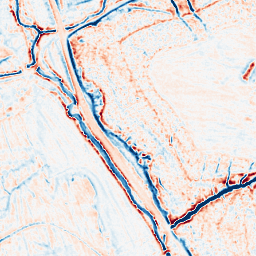
Category: multiscale
Decomposition family: dog_multiscale
Decomposition parameters: sigma_ratio: 1.6
n_scales: 3
base_sigma: 0.5
Upsampling method: linear_exact
Upsampling parameters: scale: 8
Upsampling scale: 8